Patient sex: M
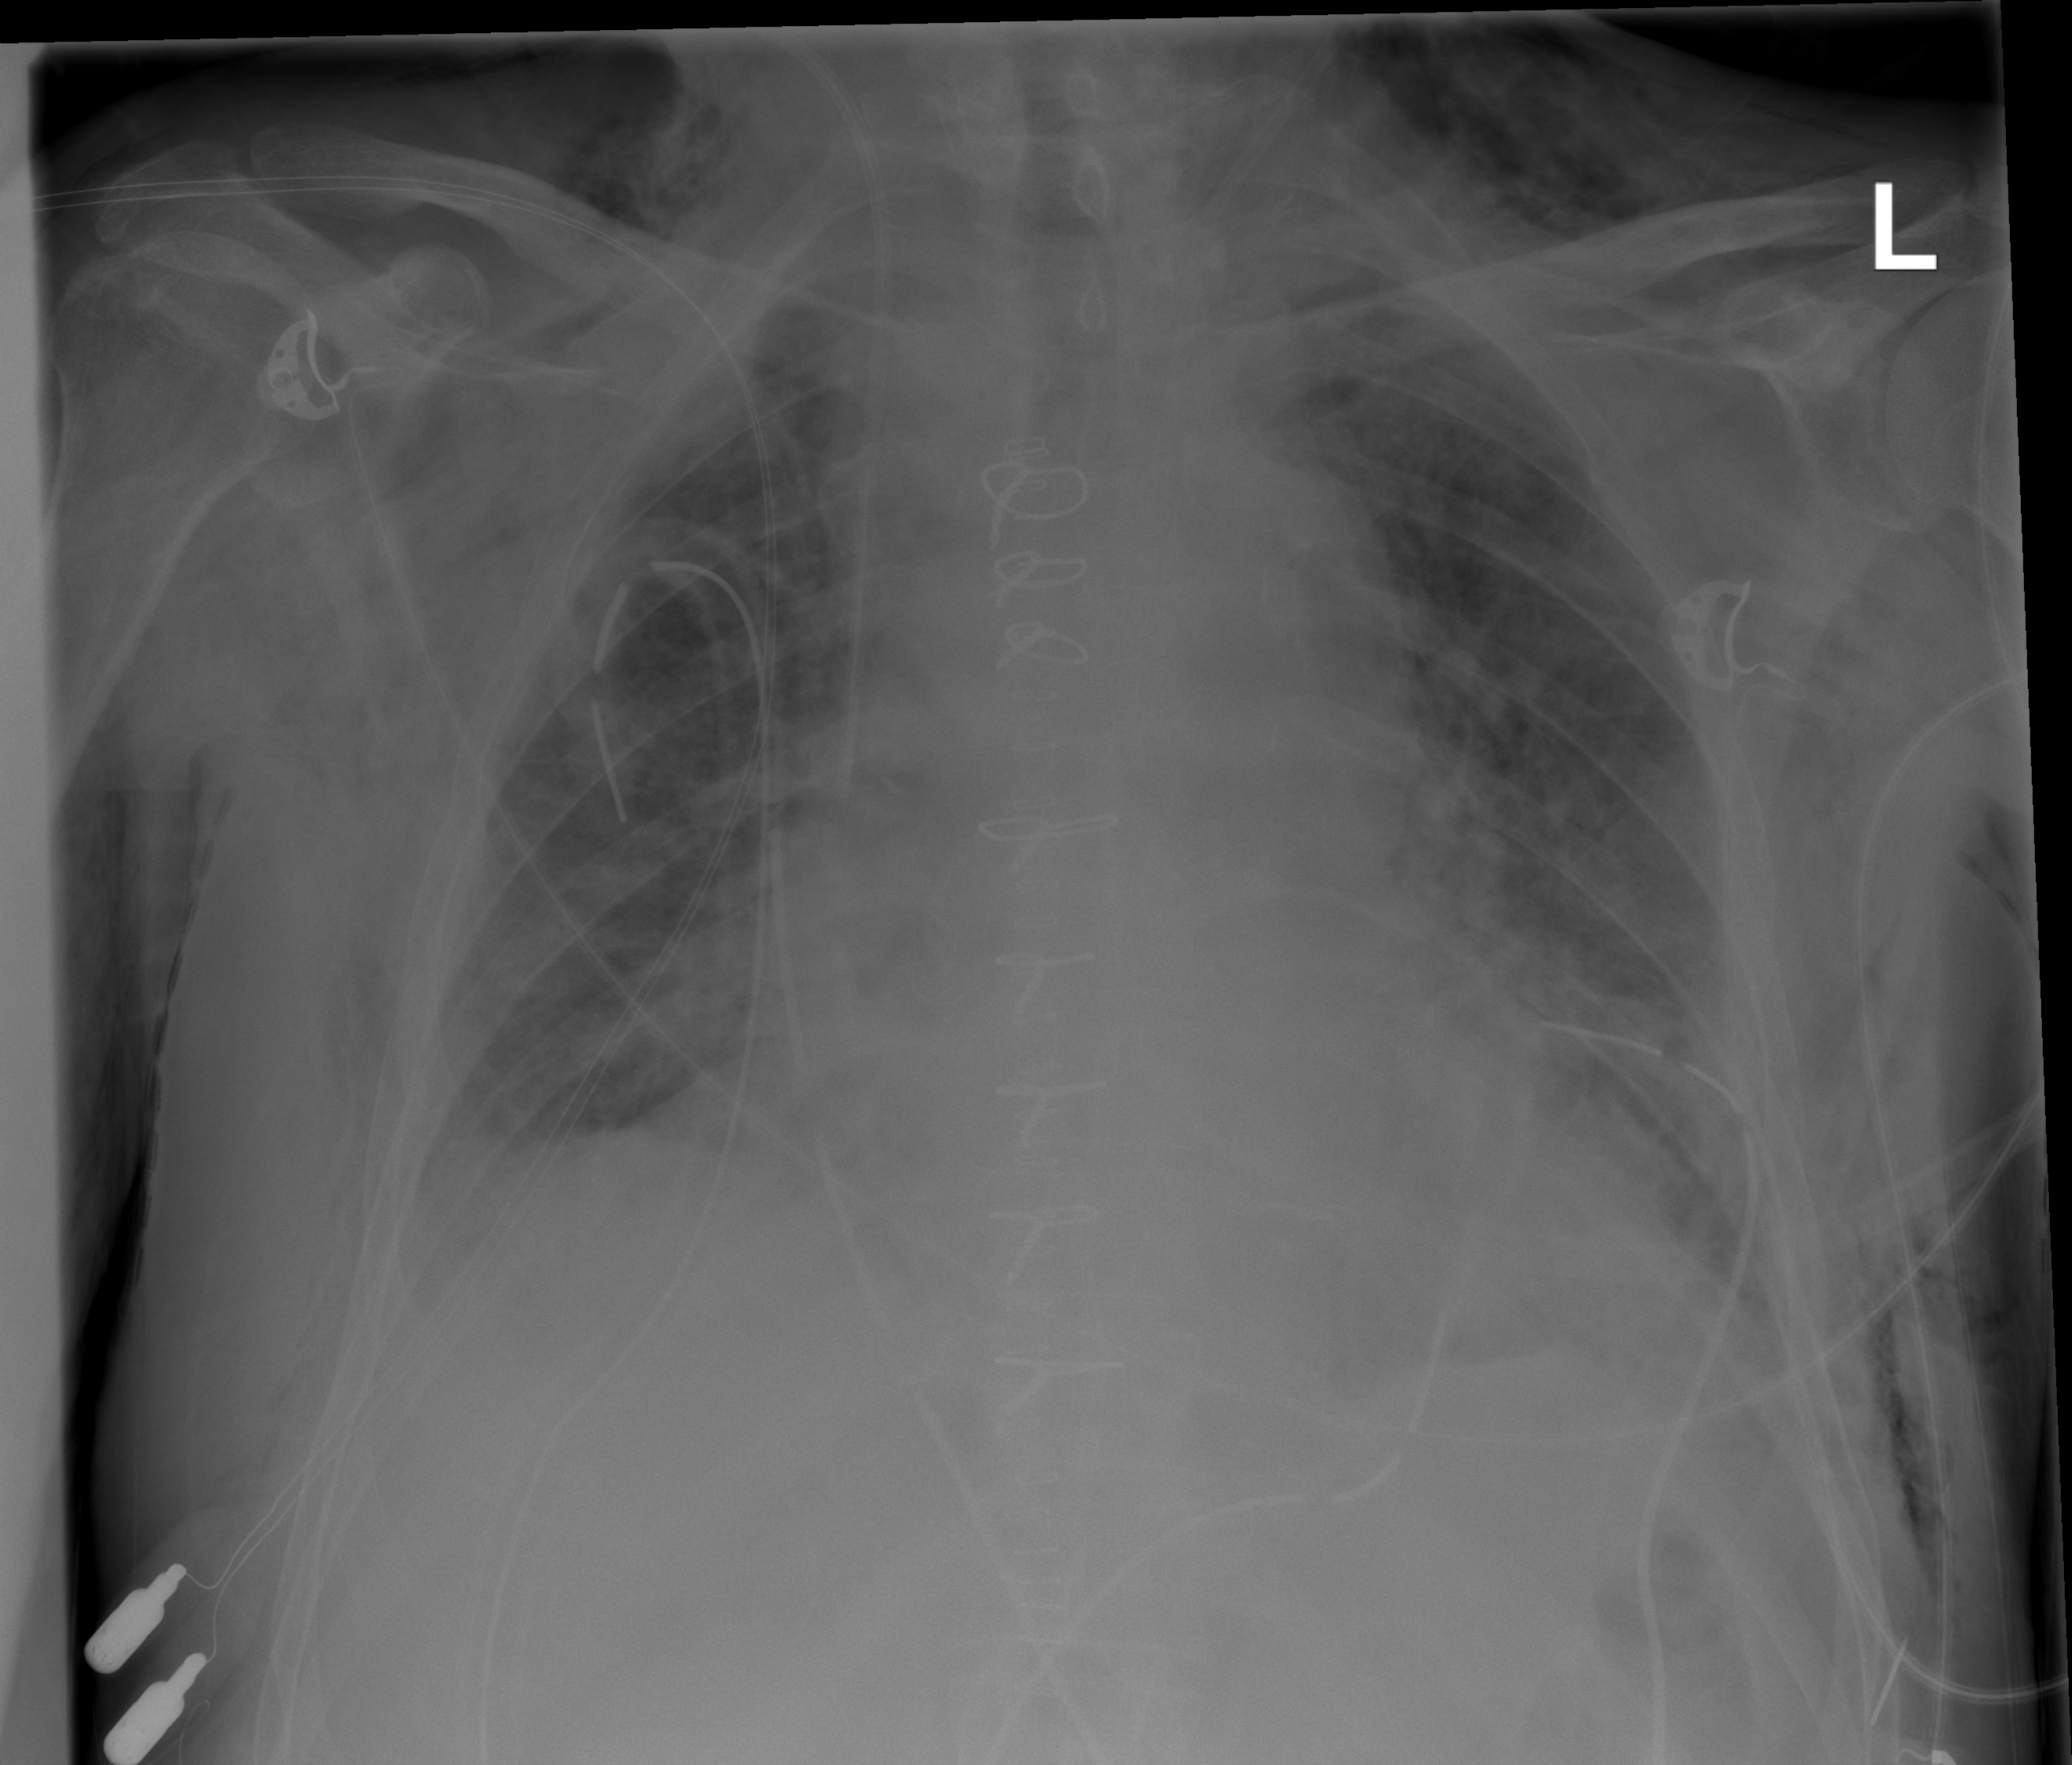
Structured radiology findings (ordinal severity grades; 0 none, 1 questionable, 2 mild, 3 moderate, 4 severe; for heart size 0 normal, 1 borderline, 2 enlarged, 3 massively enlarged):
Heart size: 2
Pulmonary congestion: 2
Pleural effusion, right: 2
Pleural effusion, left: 2
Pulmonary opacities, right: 1
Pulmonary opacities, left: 1
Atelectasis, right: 2
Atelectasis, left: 2